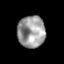
Tissue: skin
Cell type: Epithelial cells
Senescence score: 0.2746
Nuclear area (px): 862
Mean DAPI intensity: 154.741